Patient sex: M
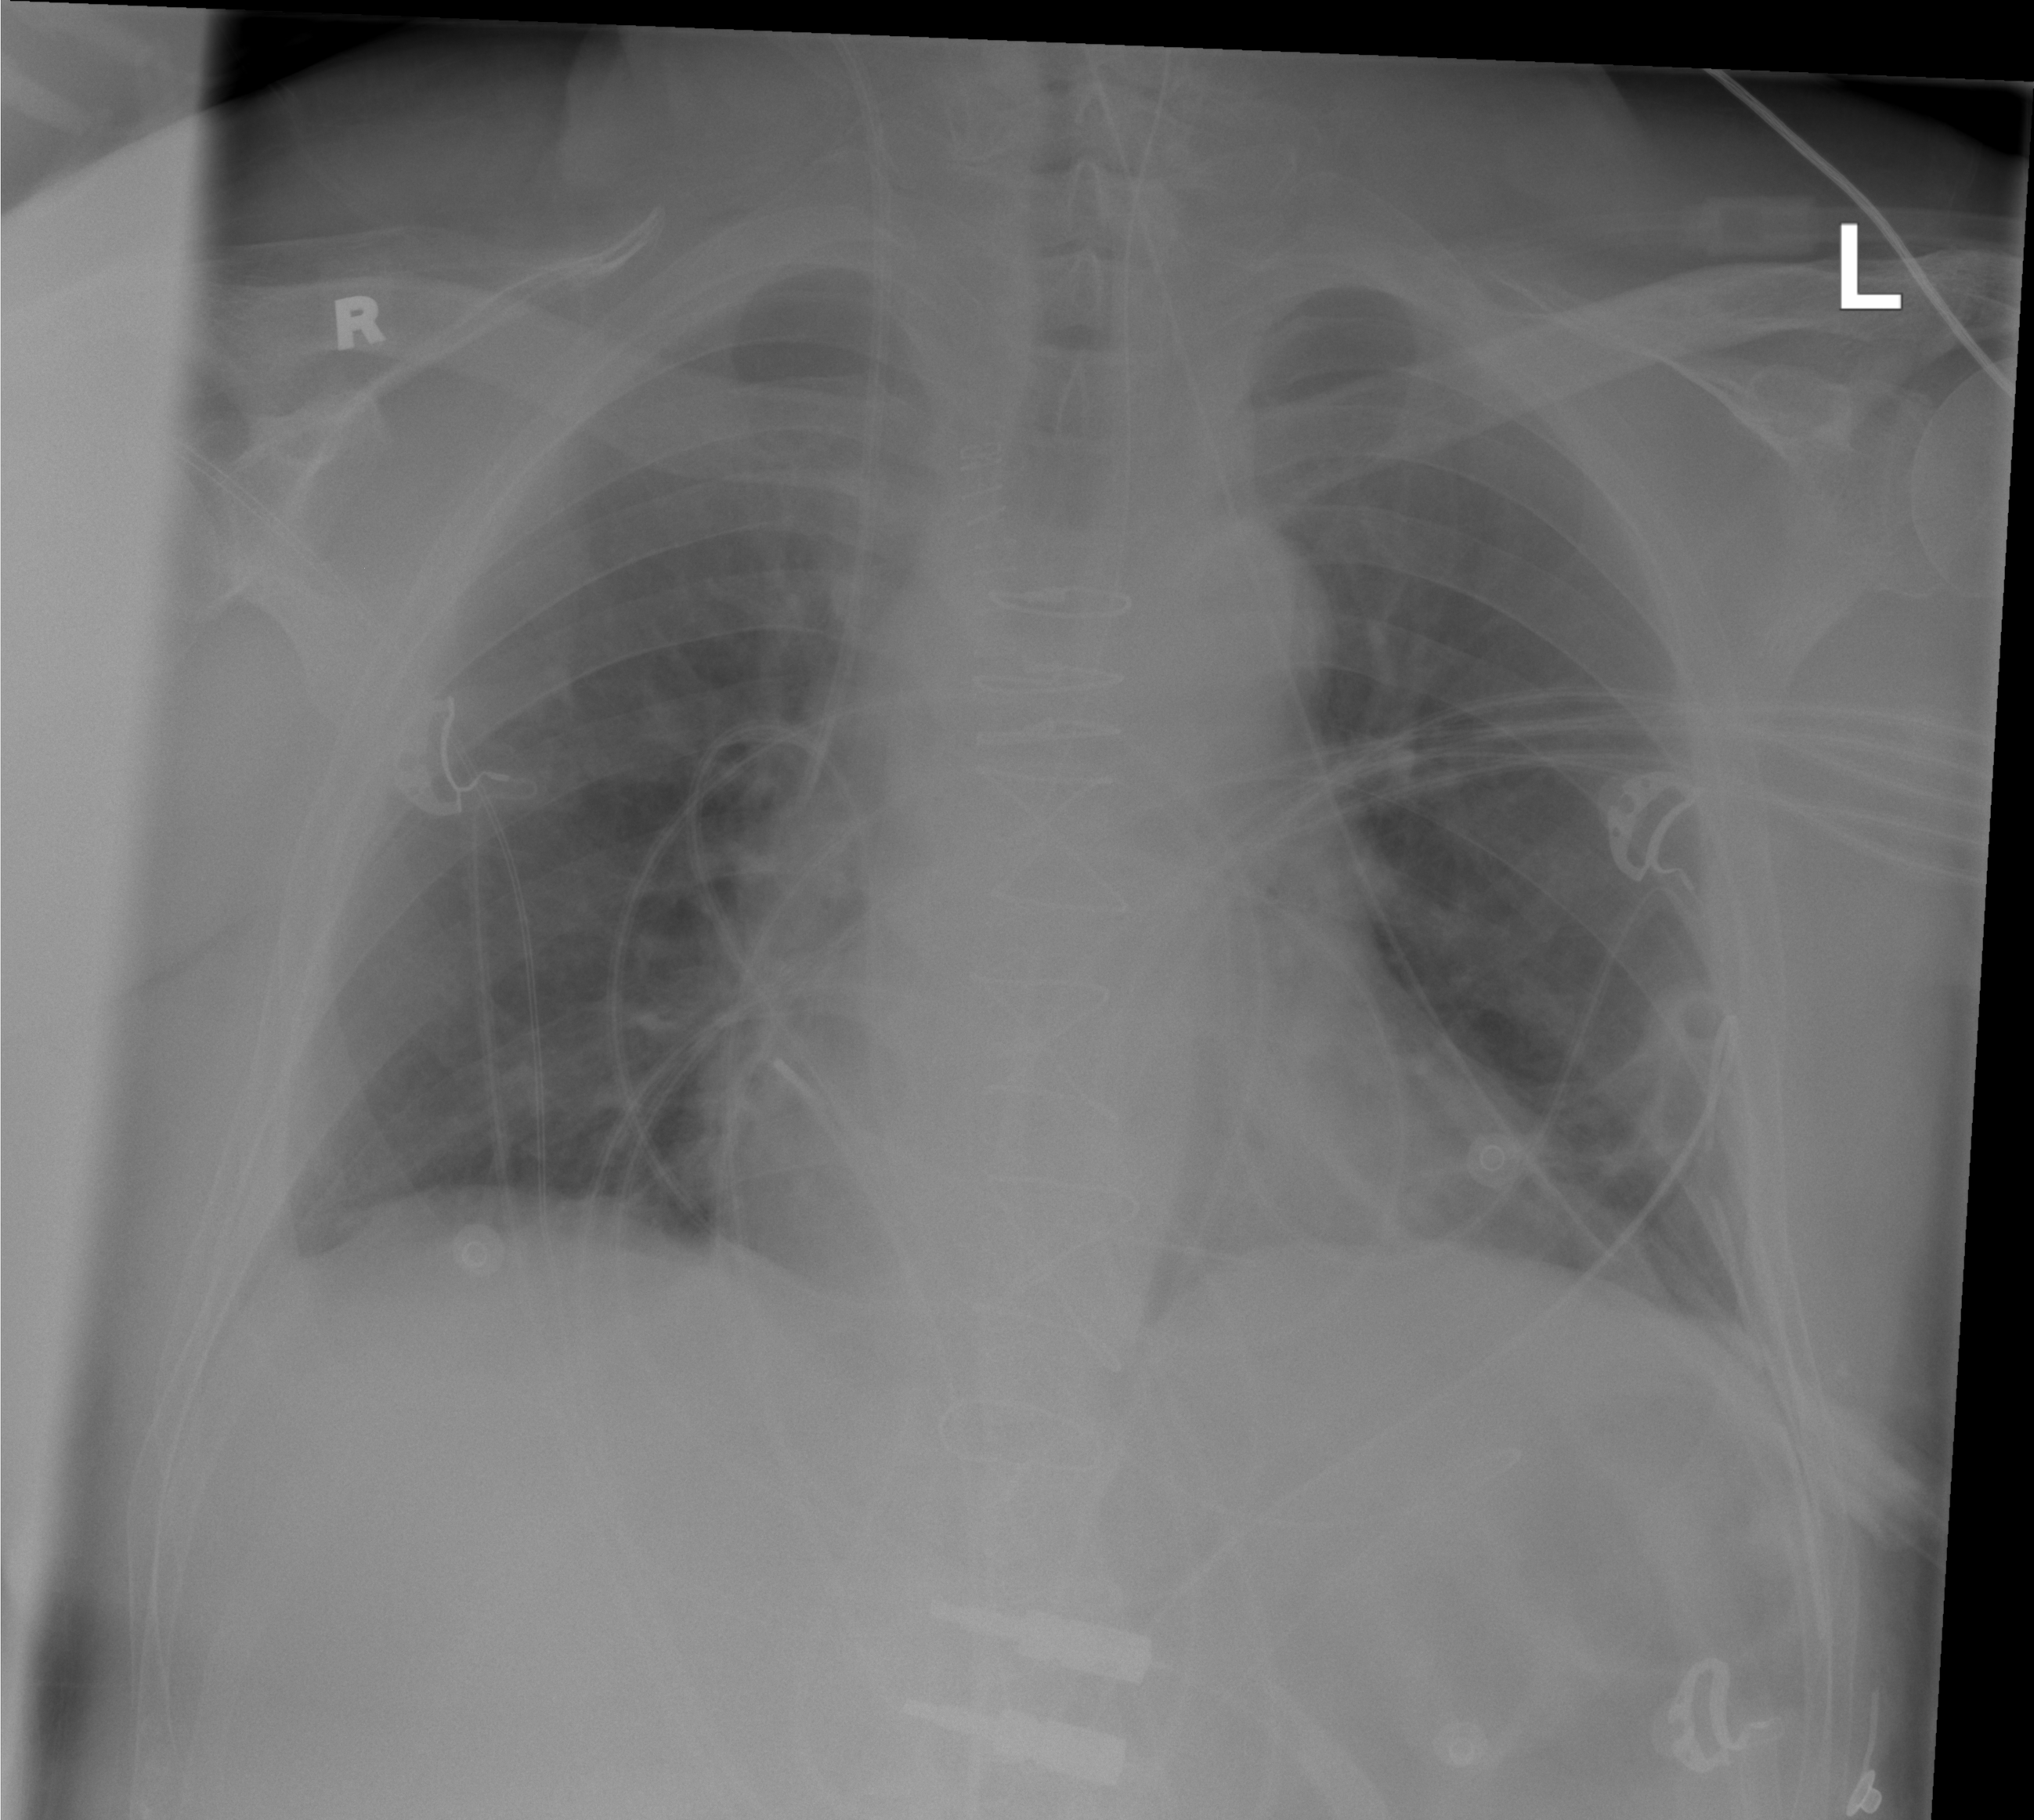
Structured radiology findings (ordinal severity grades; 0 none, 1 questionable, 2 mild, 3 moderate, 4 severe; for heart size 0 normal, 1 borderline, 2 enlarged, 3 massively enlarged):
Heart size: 1
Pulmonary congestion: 0
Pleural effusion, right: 2
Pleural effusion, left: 0
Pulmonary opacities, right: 0
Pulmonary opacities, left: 0
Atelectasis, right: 2
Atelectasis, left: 0